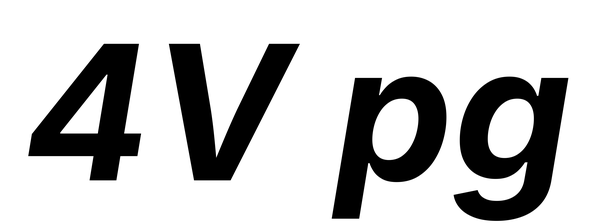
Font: Inter-Italic_Bold_Italic